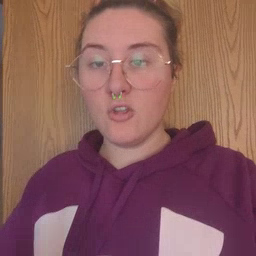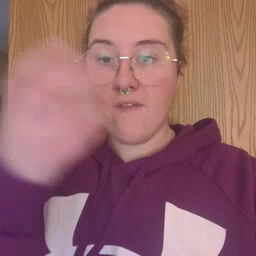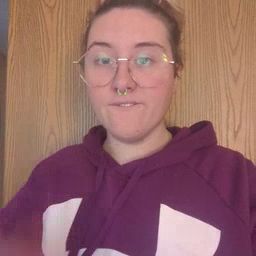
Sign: giraffe